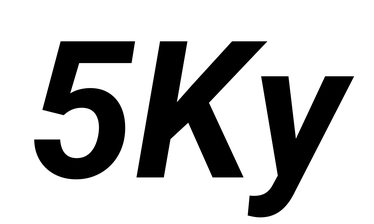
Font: Roboto-Italic_Bold_Italic